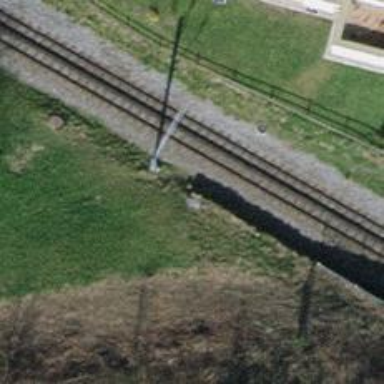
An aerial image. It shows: Retaining wall.